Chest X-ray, AP view. Patient: 28 years old, sex M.
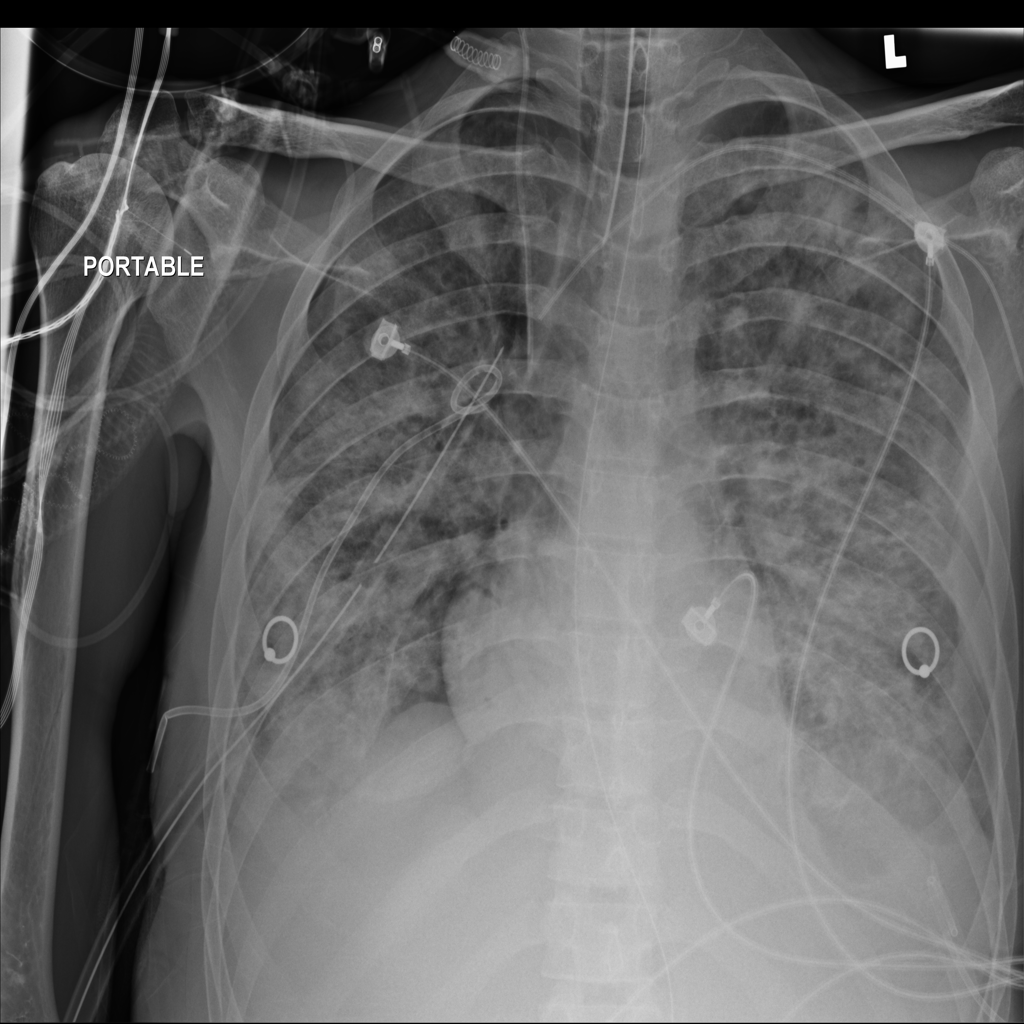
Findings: Infiltration, Pneumothorax